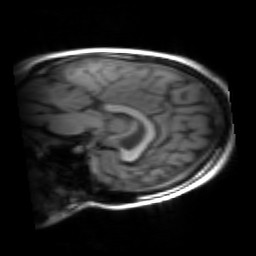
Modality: inplaneT1
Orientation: sagittal
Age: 24
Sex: female
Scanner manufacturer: siemens
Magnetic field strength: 3 T
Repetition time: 1.2 s
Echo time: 0.00251 s